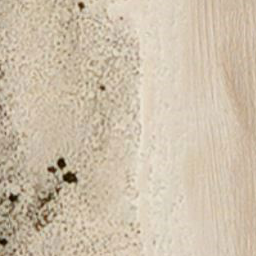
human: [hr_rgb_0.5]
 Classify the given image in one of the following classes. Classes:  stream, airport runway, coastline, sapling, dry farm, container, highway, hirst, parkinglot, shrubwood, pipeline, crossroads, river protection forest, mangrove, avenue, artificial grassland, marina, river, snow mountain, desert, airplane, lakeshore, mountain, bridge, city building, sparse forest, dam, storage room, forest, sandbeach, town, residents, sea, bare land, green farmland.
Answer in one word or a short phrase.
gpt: sandbeach